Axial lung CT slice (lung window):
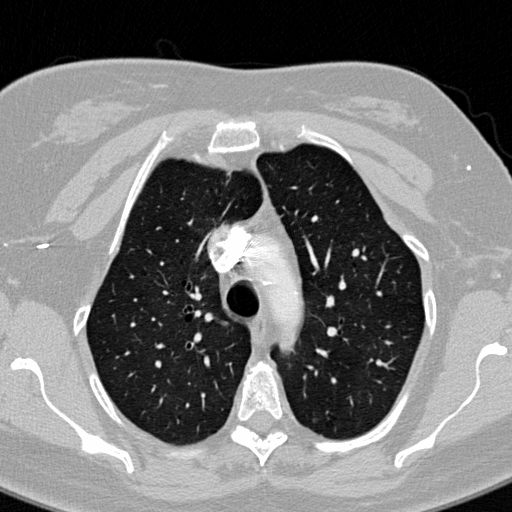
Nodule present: no